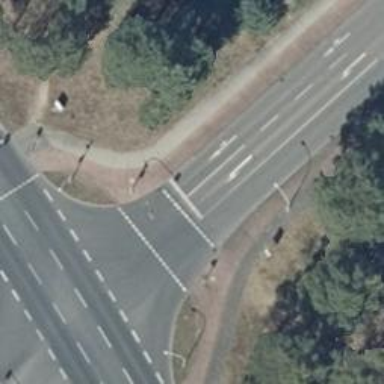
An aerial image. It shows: Road with traffic signals at crossing.